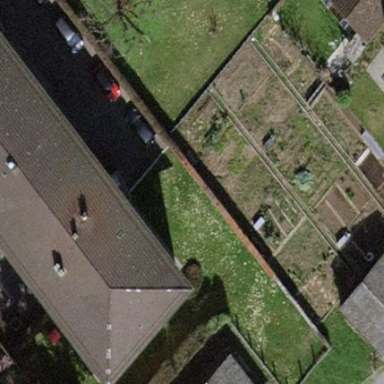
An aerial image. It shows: Garden area designated for leisure land.